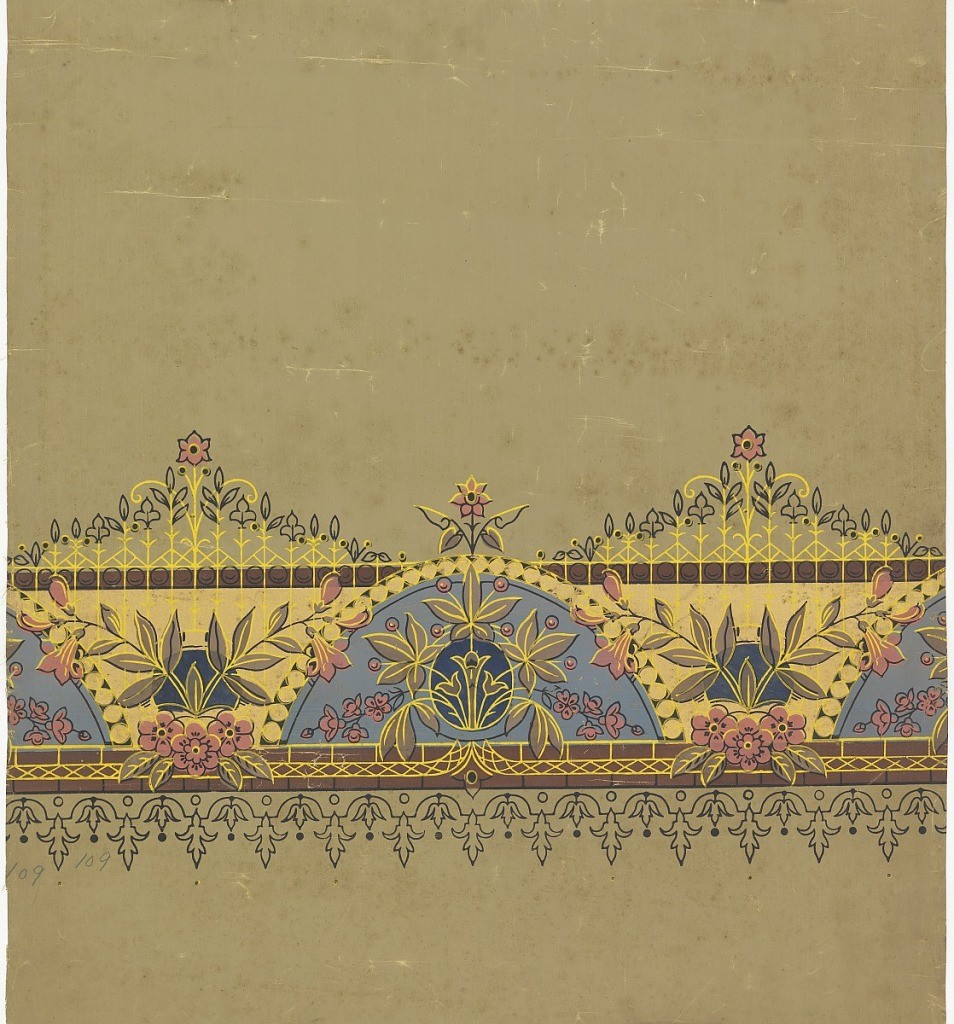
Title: Window shade
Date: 1880–1900
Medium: Block-printed
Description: Printed in wide band near bottom edge: gray half-circles under beading, alternating with motif resembling cast-iron fence. Overprinted with stylized floral motifs. Bell flower pendants below. Printed in gray, metallic gold, black, pink and brown on an olive green fabric support.